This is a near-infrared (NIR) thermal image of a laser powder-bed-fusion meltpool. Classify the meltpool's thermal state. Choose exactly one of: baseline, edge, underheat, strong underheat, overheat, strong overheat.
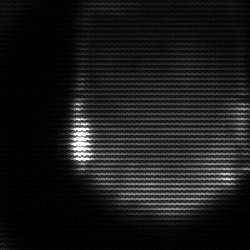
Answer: edge